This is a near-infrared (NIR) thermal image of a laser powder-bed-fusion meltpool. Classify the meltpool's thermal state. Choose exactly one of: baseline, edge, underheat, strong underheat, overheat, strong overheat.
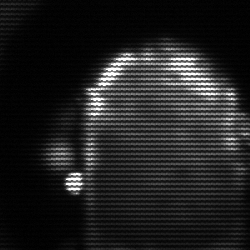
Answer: baseline